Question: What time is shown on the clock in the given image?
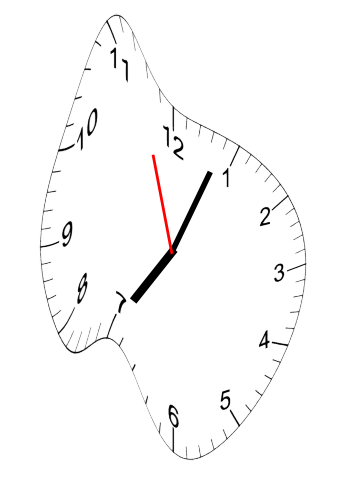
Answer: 07:03:57